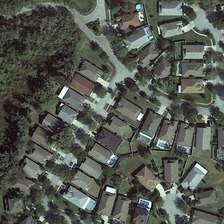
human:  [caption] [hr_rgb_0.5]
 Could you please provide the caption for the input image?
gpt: the denseresidential region is surrounded by the green trees .

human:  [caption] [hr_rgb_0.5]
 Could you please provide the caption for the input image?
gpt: many buildings and green trees are in a dense residential area .

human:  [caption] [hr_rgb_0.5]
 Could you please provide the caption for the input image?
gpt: the denseresidential region is surrounded by the green trees .

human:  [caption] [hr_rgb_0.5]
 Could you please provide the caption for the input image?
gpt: many buildings and green trees are in a dense residential area .

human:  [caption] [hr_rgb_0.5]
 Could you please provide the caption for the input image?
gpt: many buildings and green trees are in a dense residential area .